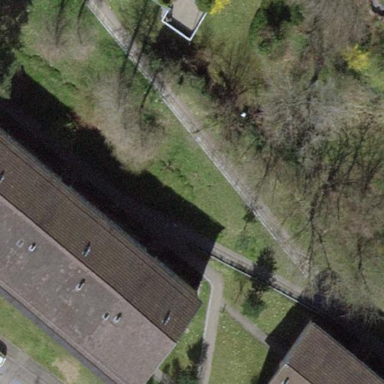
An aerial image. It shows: Flat-roofed apartment building.